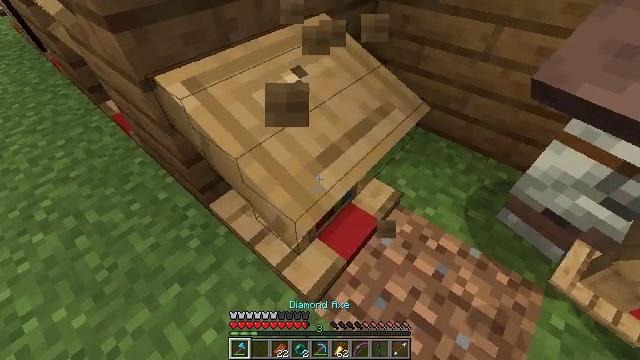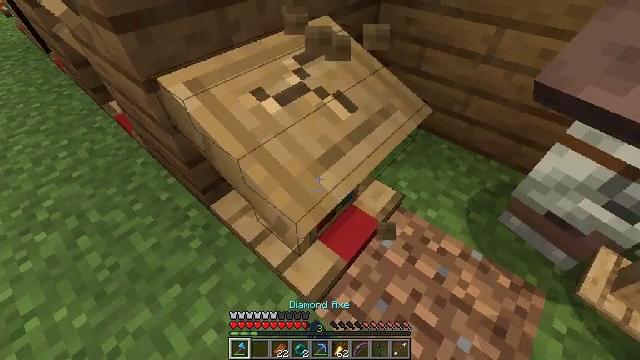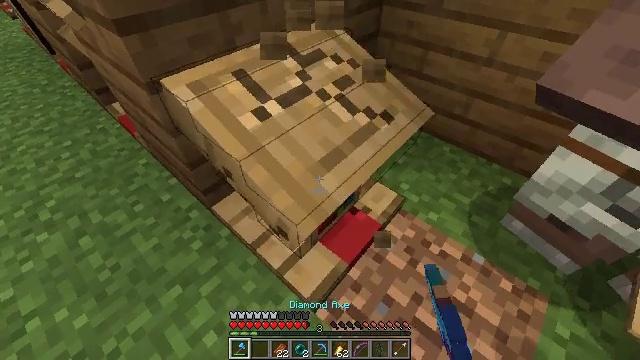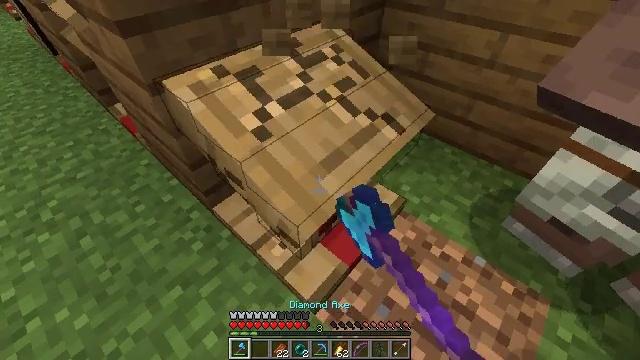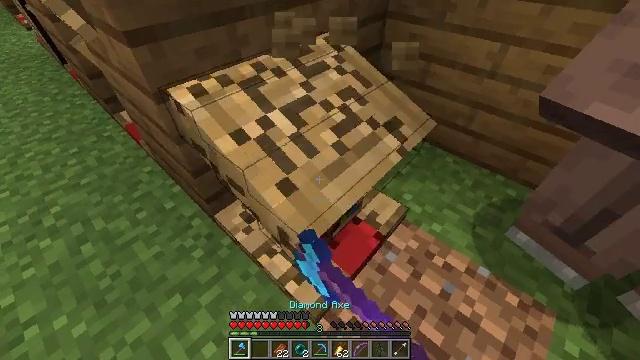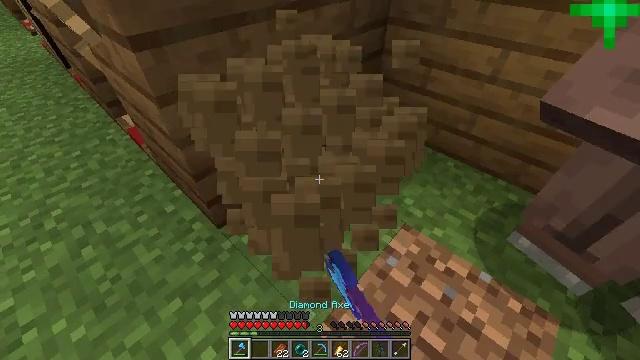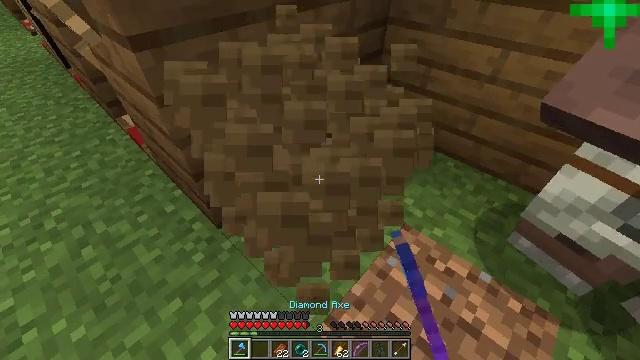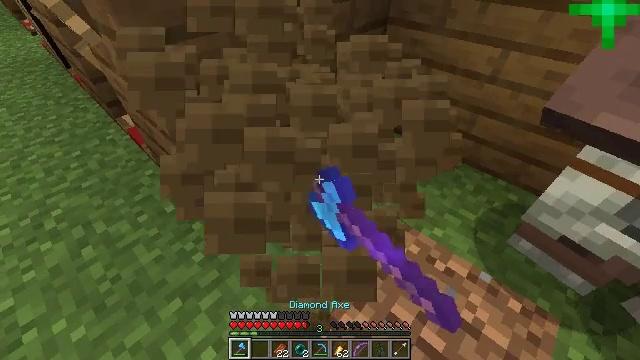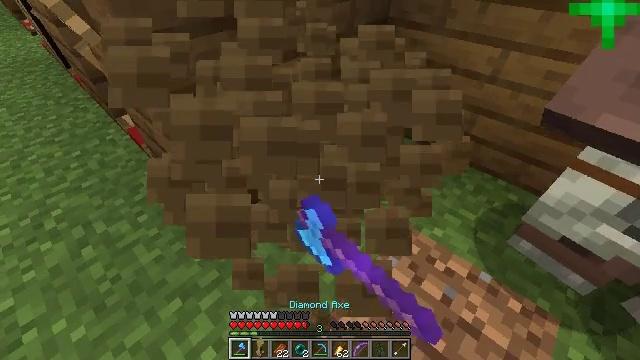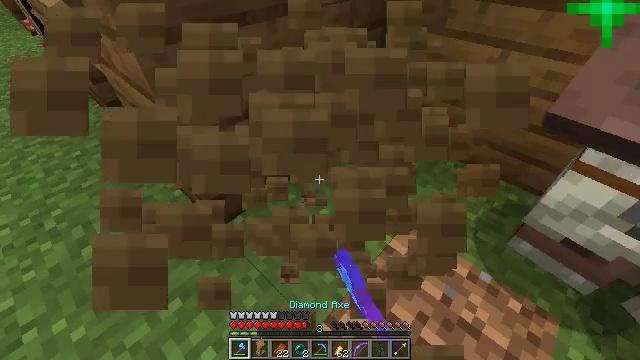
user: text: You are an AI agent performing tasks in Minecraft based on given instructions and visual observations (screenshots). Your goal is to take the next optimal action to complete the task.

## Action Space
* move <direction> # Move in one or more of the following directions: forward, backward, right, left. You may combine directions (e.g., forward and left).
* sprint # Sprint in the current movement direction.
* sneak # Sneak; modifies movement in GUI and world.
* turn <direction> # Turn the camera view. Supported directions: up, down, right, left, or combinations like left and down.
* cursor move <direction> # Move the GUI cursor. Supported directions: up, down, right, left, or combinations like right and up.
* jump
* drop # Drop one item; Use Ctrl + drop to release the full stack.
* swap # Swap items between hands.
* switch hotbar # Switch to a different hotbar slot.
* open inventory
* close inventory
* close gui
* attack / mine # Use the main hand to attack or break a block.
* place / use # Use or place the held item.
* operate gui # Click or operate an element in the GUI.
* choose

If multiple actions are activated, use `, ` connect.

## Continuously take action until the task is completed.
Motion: motion action
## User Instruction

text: Retrieve the lectern from the structure.
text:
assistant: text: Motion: attack / mine
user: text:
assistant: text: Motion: attack / mine
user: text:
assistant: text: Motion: attack / mine
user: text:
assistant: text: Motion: turn up, attack / mine
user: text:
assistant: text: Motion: attack / mine
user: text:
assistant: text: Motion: attack / mine
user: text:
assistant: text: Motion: attack / mine
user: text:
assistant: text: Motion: attack / mine
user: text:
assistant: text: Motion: attack / mine
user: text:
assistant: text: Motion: attack / mine